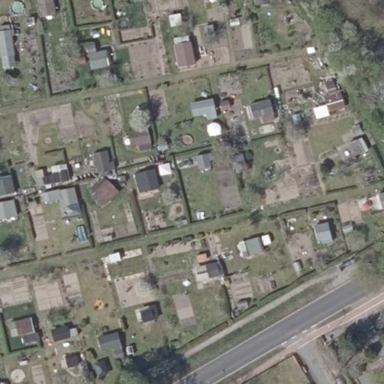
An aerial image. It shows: Area designated for allotments.